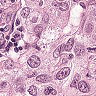
Metastatic tissue present: yes